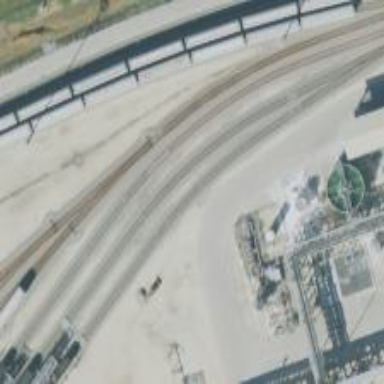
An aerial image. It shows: Rail spur service.